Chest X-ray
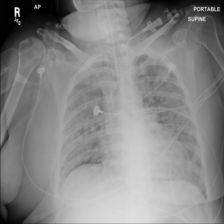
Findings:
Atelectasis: negative
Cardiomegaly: negative
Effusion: negative
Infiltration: positive
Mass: negative
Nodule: negative
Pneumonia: negative
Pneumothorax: negative
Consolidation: negative
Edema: negative
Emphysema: negative
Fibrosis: negative
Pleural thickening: negative
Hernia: negative